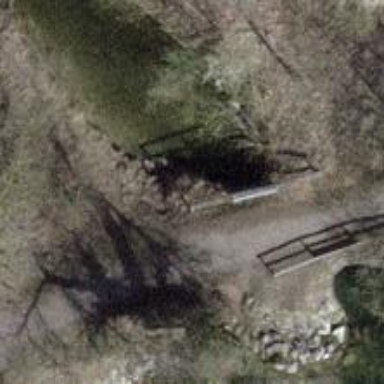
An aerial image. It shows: Culvert tunnel under canal.